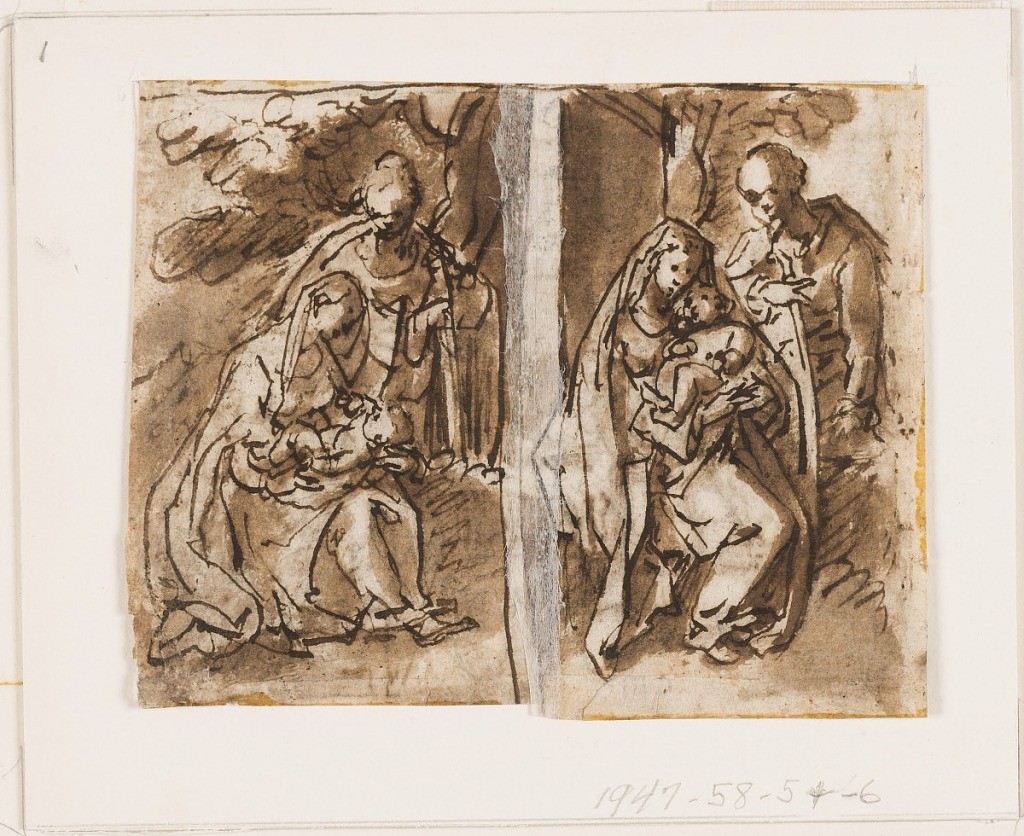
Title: Holy Family
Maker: Jan van der Straet, called Stradanus, Flemish, 1523–1605
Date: ca. 1580-1605
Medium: Recto: pen and brown ink, brush and brown wash over black chalk on laid paper Verso: pen and brown ink, brush and brown and black washes over black chalk on laid paper
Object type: Drawing
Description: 1947-58-5: Recto: Holy Family with the Virgin Mary seated, ho...;     1947-58-6: Recto: Virgin seated under a tree holding the Infa...